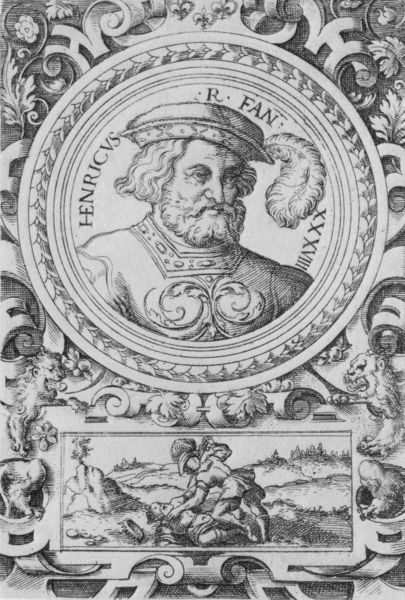
Titel: Bildnis von Heinrich I, König von Frankreich
Künstler: Jost Amman
Institution: (Seriendruck)
Schlagwörter: baum, berg, feder, kampf, mann, bäume, landschaft, frankreich, haar, hut, mund, männer, nase, profil, schmuck, szene, zeichnung, blick, tiere, muster, ornament, bart, mütze, augen, barock, kragen, mord, rahmen, tot, vollbart, bild, bildnis, portrait, porträt, erde, feld, hügel, auge, gewand, haare, adel, renaissance, kreis, oval, rund, tondo, federbusch, federhut, holzschnitt, schrift, rahmung, berge, graphik, rand, figuren, könig, tafel, inschrift, ornamente, verzierung, medaillon, druck, stich, schwert, buchstaben, ritter, darstellung, rüstung, wappen, barett, harnisch, löwen, voluten, portät, kampfszene, löwe, töten, lilien, emblem, kupferstich, mörder, labyrinth, verziehrung, weinreben, heinrich, kain und abel, totschlag, ornamentrahmen, roccaille, rollwerk, umshcrift, henricus, erwürgen, 38, bart6, henrich, labhyrint